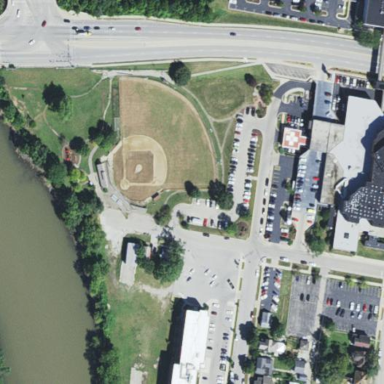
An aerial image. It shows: Baseball field in park.